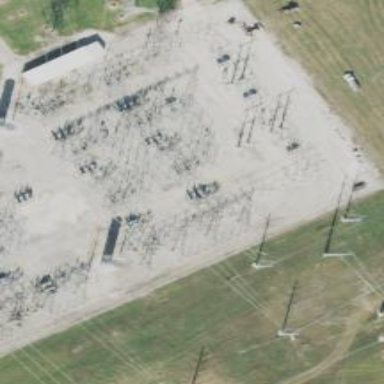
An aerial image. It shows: Switch used for power control.